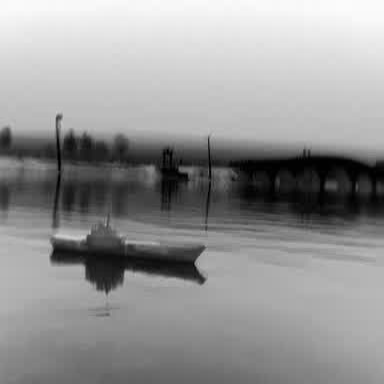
There is a warship in the infrared image.